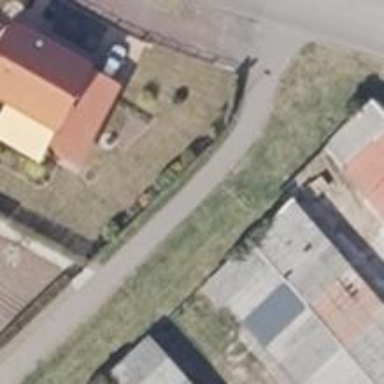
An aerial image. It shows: Asphalt path.